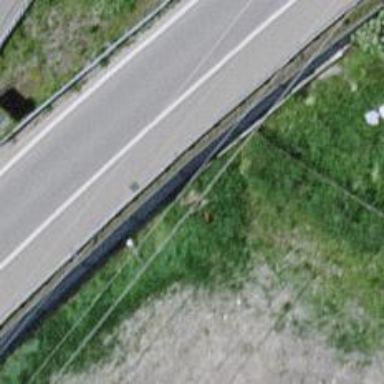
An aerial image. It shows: Noise barrier wall.